Interaction volume radius: 5 \u00c5
Interaction volume height: 25 \u00c5
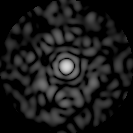
Disorder parameter: 0.8005